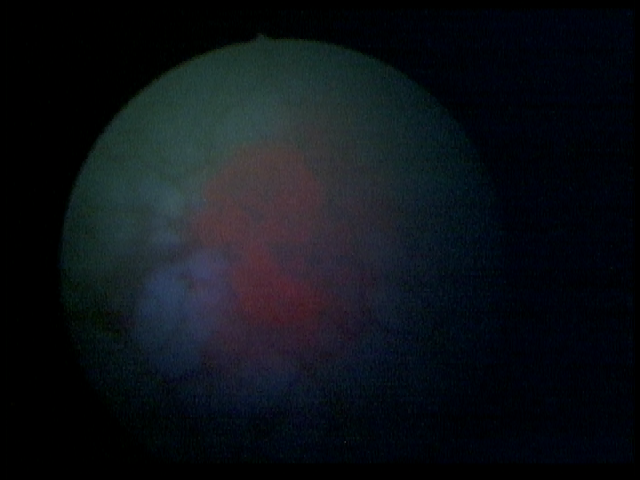
Modality: BLC
Class: Malignant
Subclass: LowGradePapillary
Lesion: L1
Stage: Ta
Morphology: Papillary
Bladder cancer association: Yes